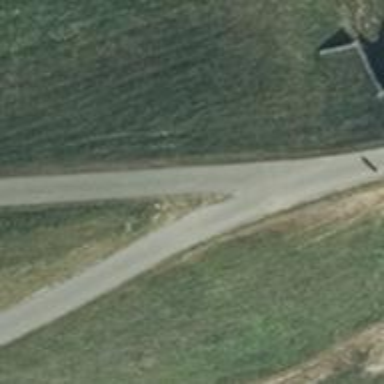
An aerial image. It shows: Asphalt track with grade1 surface.